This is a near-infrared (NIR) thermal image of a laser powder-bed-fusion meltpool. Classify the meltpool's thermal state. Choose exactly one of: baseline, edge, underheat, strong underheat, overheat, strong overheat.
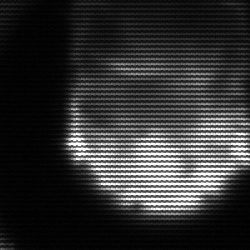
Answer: edge